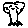
Label: tree